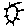
Label: sun